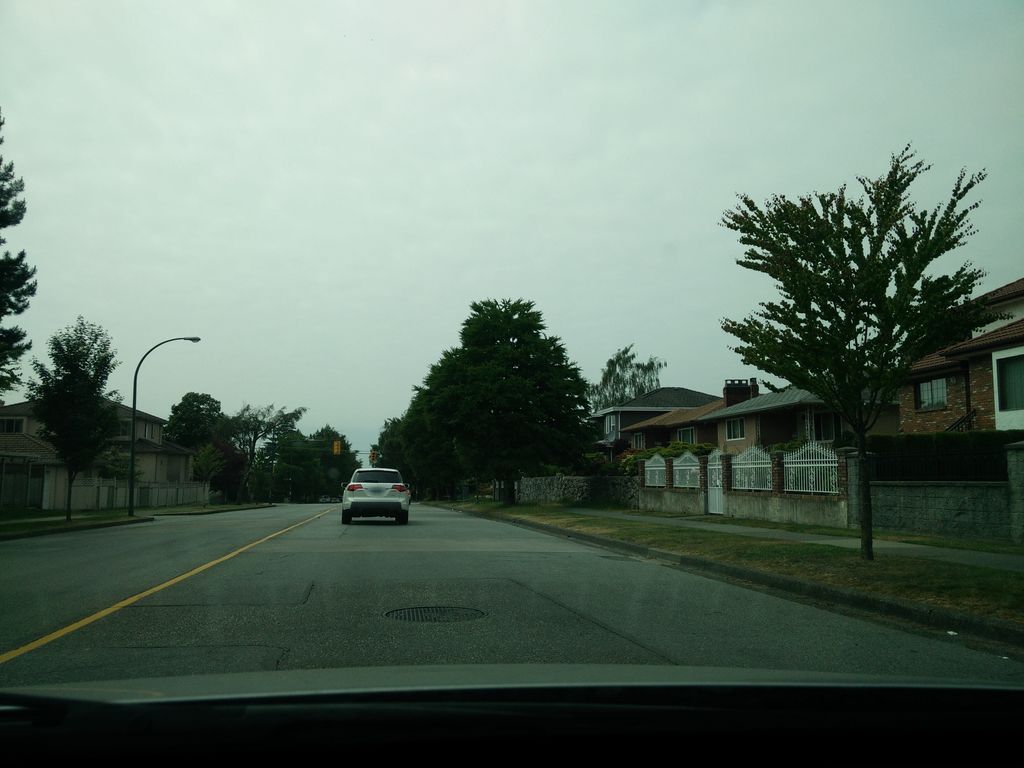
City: vancouver